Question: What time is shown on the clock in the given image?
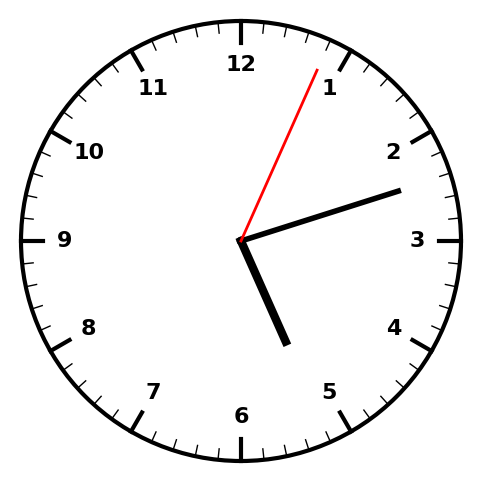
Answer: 05:12:04